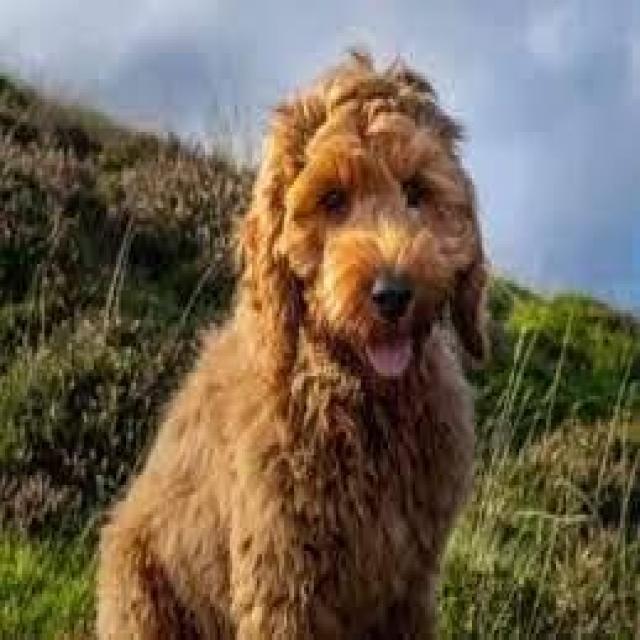
Healthy canine skin — no visible lesions, inflammation, or abnormalities. The skin and coat appear normal.